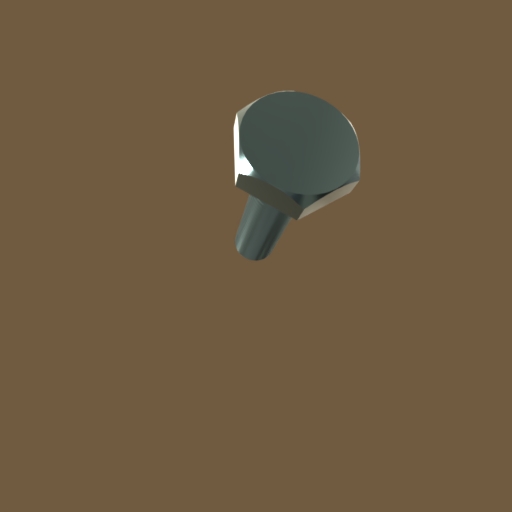
Label: bolt